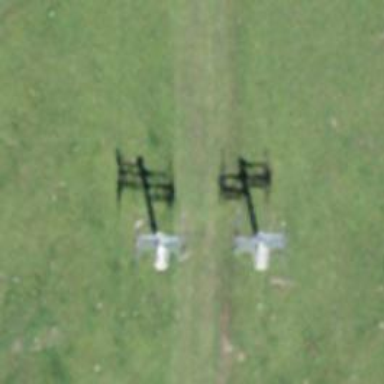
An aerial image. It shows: Pylon for aerialway.